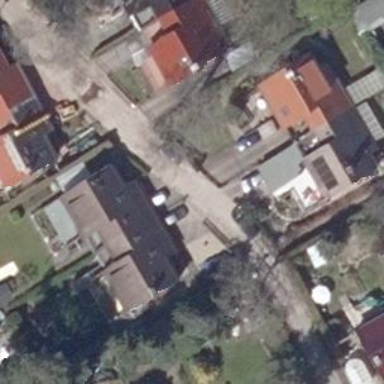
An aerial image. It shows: Residential road surfaced with concrete plates.